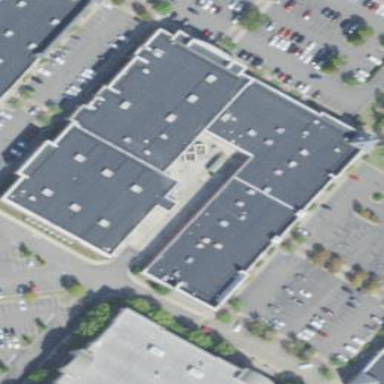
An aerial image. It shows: Retail building.